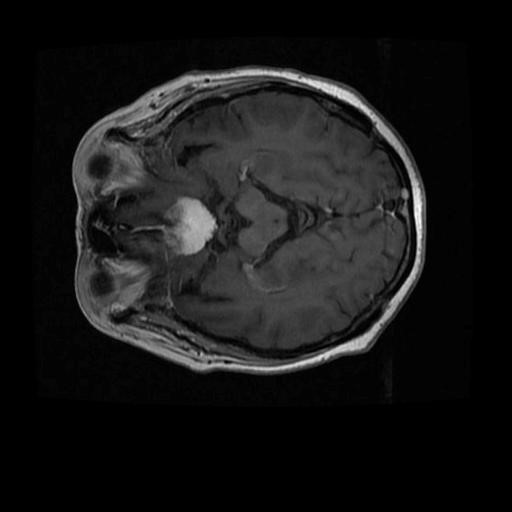
Label: brain_menin